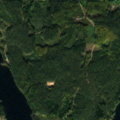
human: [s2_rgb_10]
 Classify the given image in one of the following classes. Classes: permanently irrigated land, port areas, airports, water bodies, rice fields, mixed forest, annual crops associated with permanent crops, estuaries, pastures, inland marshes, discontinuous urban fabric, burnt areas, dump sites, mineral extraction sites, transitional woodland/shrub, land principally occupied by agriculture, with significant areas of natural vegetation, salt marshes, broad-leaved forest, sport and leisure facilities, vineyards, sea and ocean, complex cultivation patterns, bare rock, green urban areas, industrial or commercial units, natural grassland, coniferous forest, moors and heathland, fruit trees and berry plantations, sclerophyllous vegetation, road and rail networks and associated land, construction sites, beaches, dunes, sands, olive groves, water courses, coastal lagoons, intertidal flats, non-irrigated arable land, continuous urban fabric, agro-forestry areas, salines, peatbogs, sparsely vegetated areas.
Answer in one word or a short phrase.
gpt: coniferous forest, mixed forest, water bodies